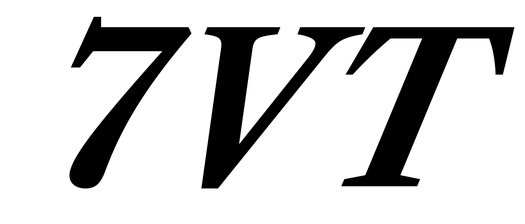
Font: LibreCaslonText-Italic_Bold_Italic